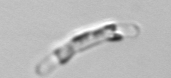
Label: Guinardia_striata